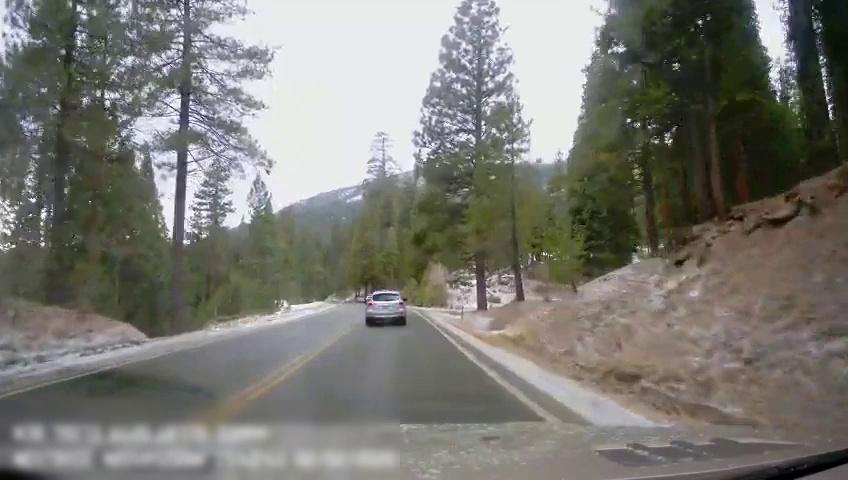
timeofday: Day
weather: Cloudy
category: Drivable Space
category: Vehicles | Car
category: Lanes | Current Lane
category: Lanes | Current Lane
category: Lanes | Opposite Lane
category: Lanes | Opposite Lane